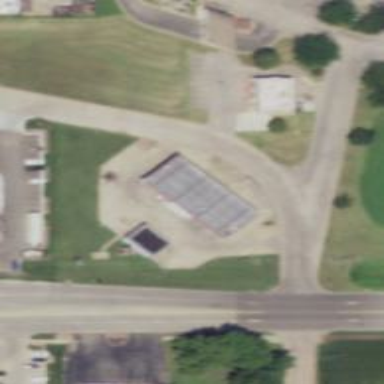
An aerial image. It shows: Convenience shop.